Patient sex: F
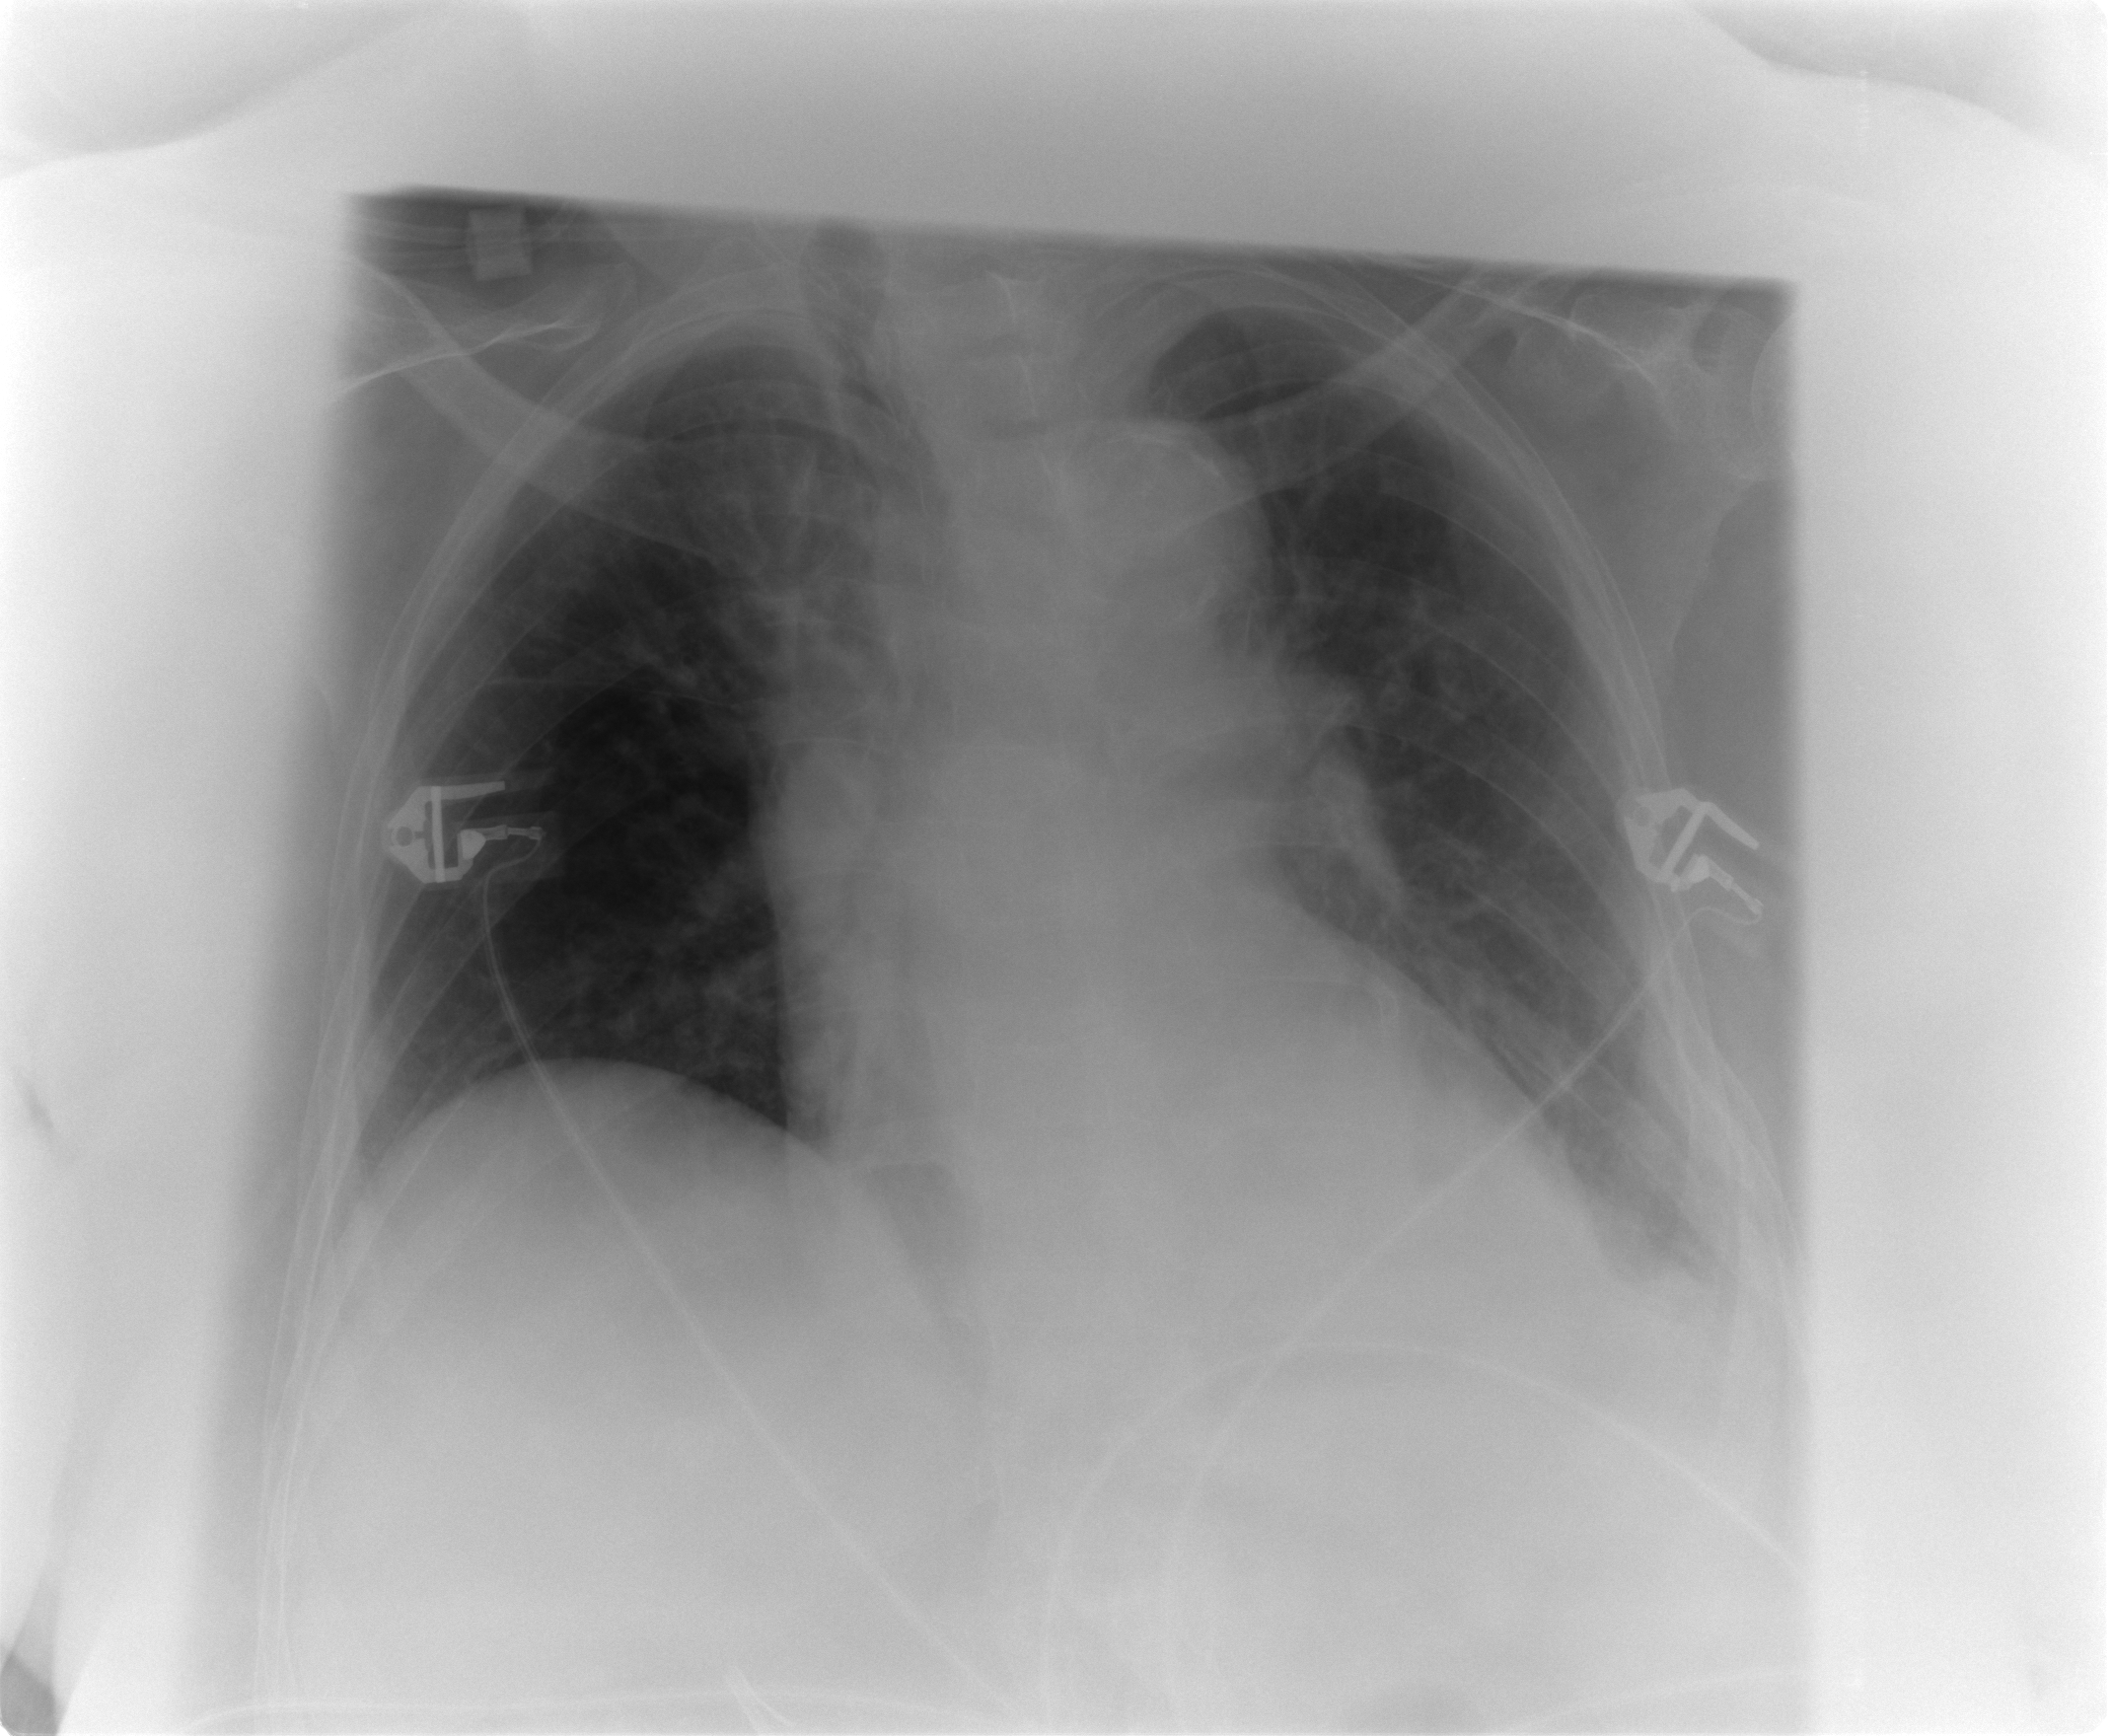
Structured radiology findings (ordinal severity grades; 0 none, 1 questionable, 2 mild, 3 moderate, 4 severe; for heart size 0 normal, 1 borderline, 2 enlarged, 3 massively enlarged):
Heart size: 0
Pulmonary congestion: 1
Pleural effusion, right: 0
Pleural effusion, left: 2
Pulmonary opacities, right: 0
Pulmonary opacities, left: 0
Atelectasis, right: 0
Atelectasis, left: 2